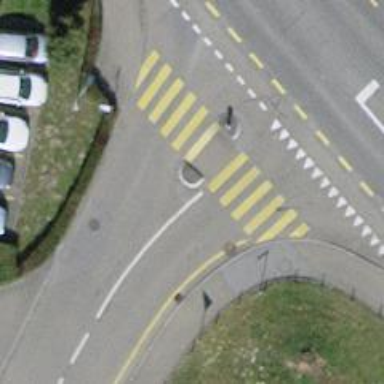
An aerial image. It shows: Marked crossing with zebra sign and island in the middle.